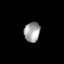
Tissue: prostate
Cell type: Myeloid cells
Senescence score: 0.7008
Nuclear area (px): 314
Mean DAPI intensity: 158.624